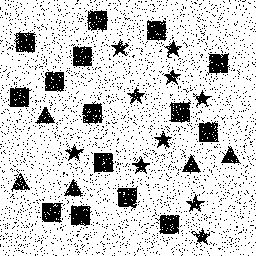
Squares: 15
Triangles: 5
Stars: 10
Total shapes: 30